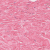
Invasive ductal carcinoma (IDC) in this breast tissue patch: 0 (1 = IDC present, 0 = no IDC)